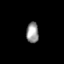
Tissue: prostate
Cell type: Fibroblasts
Senescence score: 0.7227
Nuclear area (px): 249
Mean DAPI intensity: 151.193